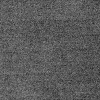
Atmospheric dust classification: dusty